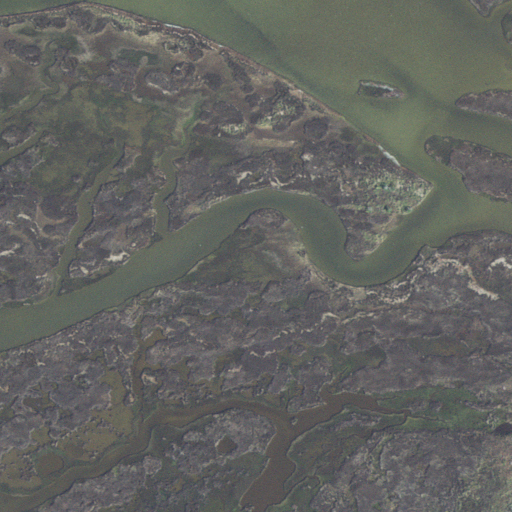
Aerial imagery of island in North Carolina named Pilontary Islands containing herbaceous wetlands, open water, and woody wetlands